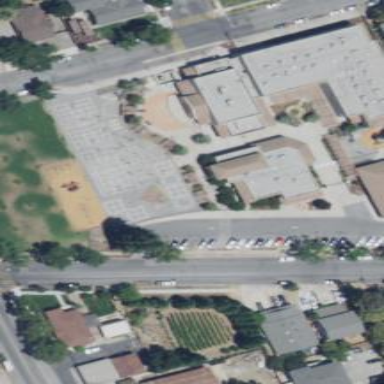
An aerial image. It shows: School.